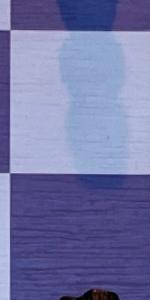
Label: Empty